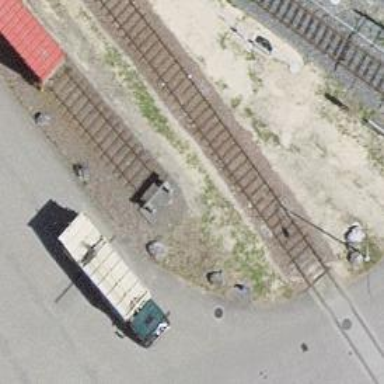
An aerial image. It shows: Single-track railway spur.